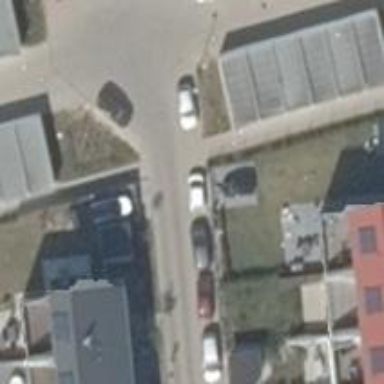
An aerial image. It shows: Residential road without sidewalk.